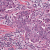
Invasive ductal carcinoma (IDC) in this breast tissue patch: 0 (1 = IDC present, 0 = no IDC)